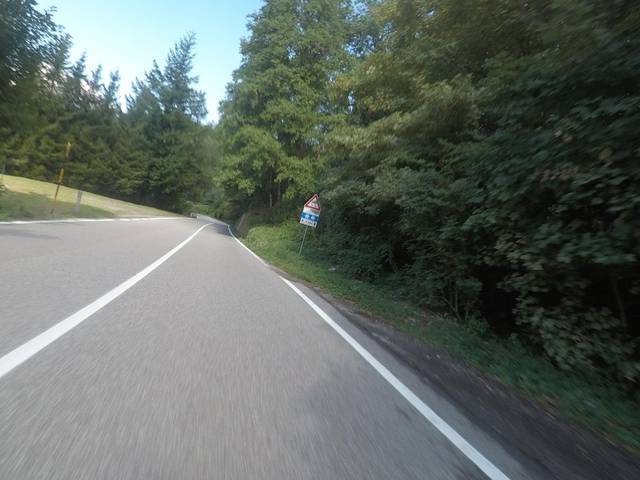
Region: Italy
Coordinates: 44.276, 10.184